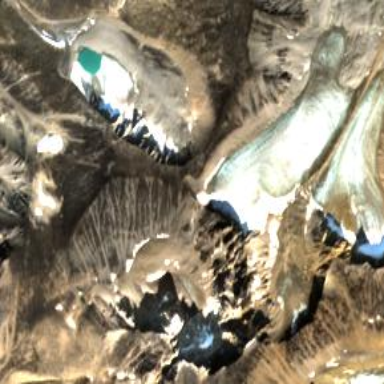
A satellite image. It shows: Majestic glacier in the distance.